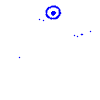
Particle: kaon